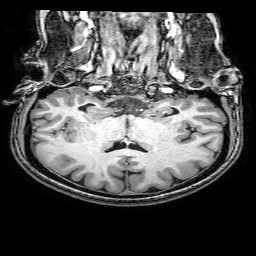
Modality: T1w
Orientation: sagittal
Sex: female
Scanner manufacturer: philips
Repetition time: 0.008147 s
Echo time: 0.00373 s